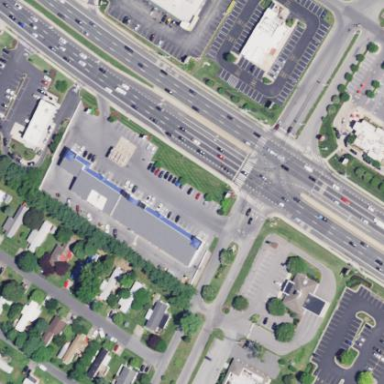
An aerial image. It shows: Retail building.